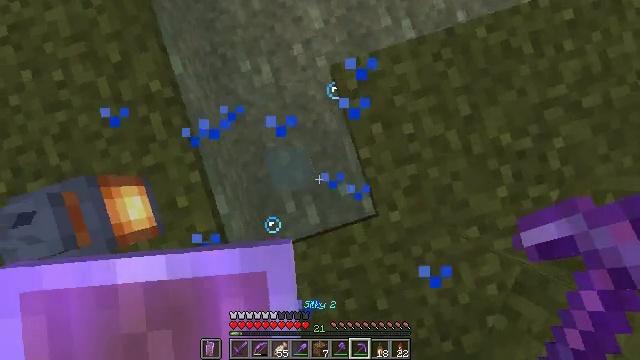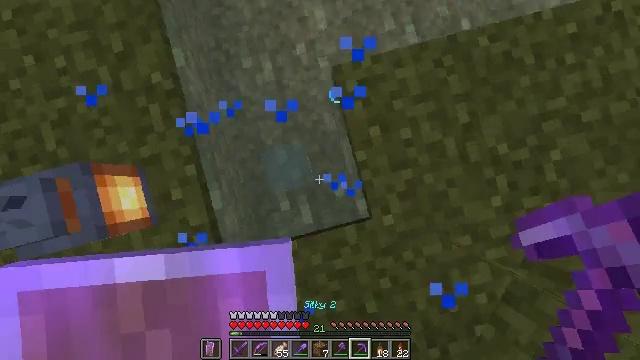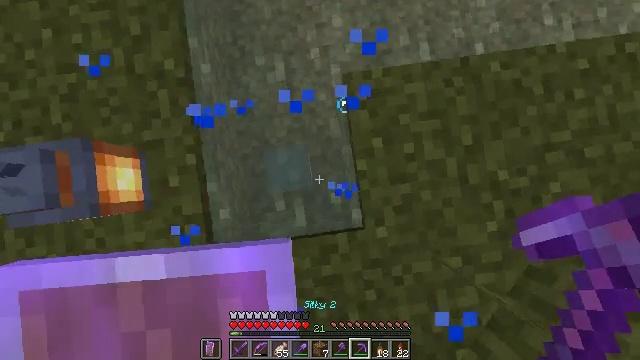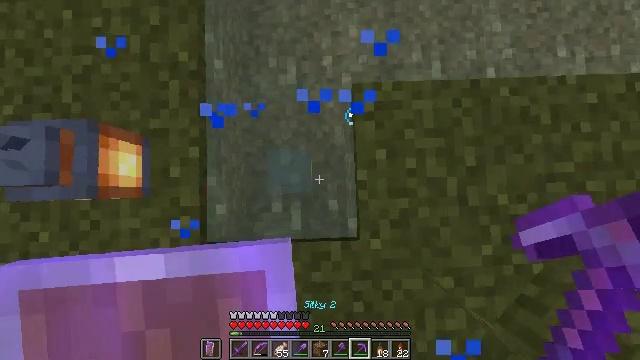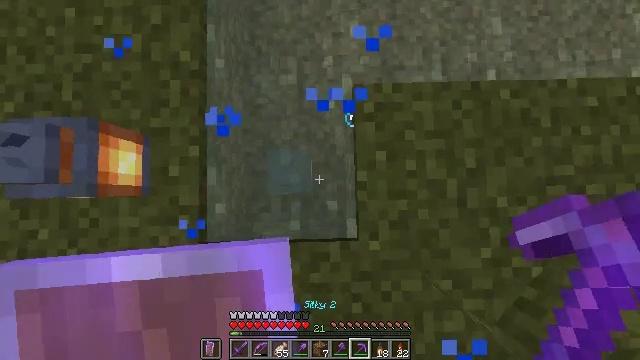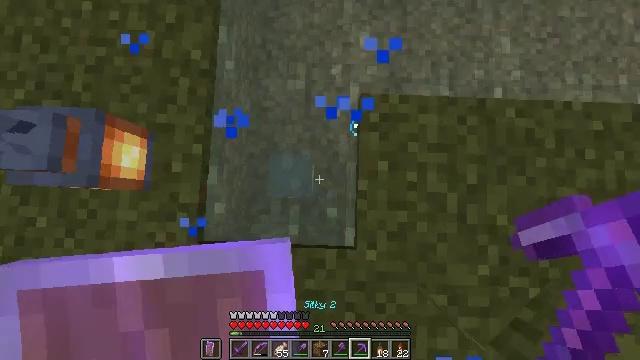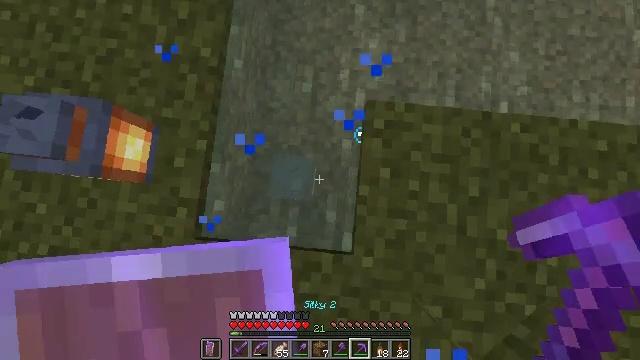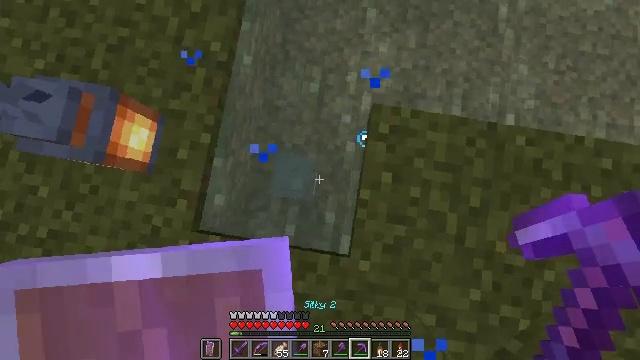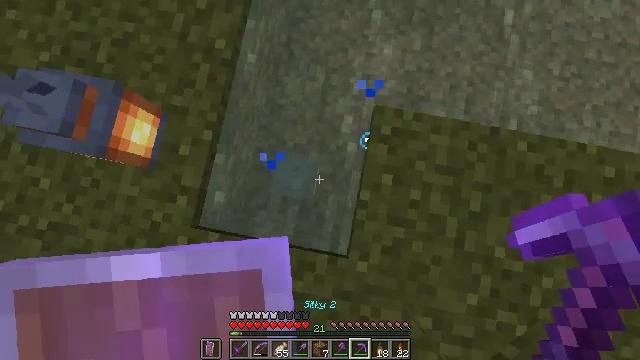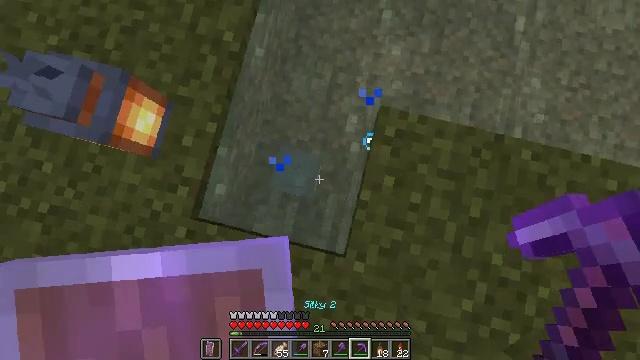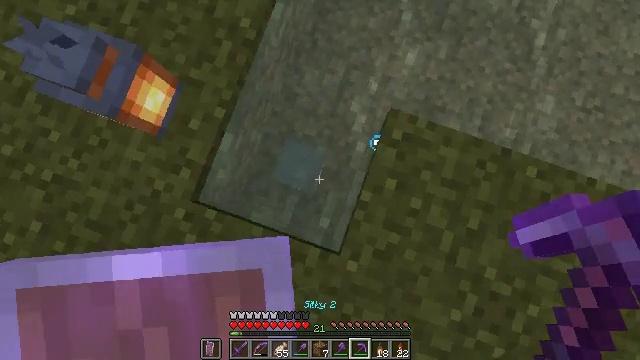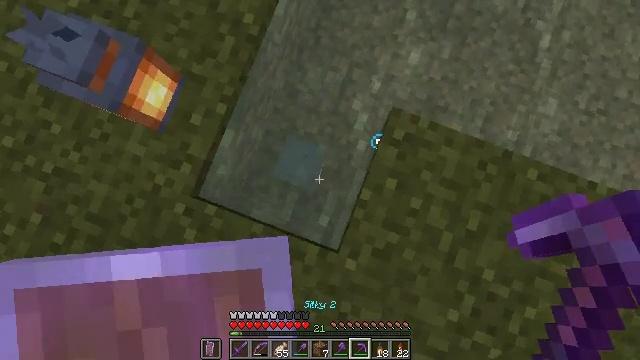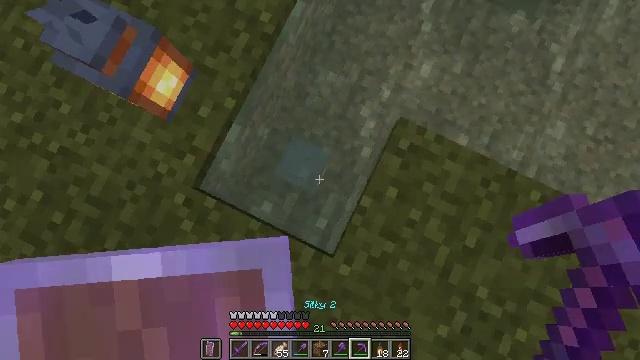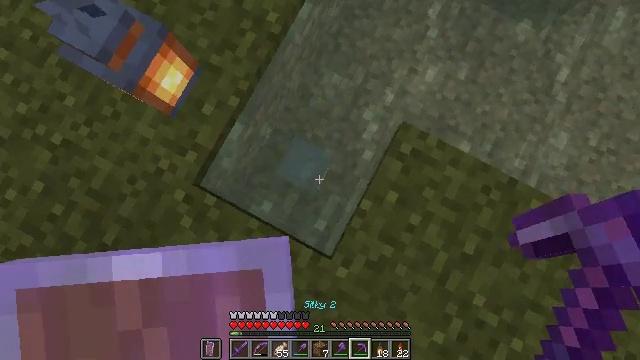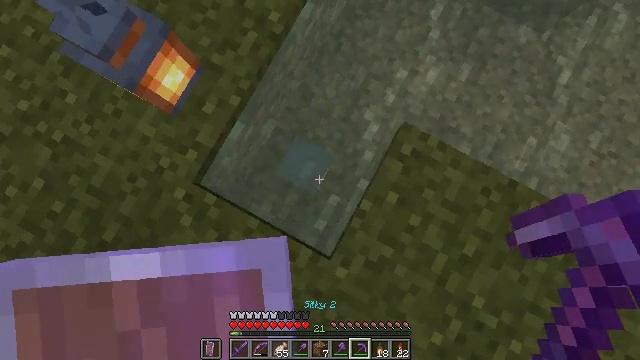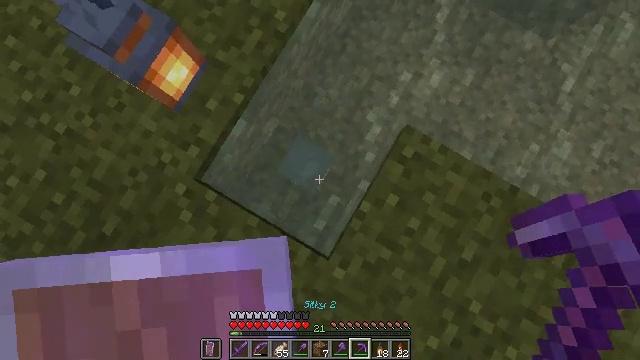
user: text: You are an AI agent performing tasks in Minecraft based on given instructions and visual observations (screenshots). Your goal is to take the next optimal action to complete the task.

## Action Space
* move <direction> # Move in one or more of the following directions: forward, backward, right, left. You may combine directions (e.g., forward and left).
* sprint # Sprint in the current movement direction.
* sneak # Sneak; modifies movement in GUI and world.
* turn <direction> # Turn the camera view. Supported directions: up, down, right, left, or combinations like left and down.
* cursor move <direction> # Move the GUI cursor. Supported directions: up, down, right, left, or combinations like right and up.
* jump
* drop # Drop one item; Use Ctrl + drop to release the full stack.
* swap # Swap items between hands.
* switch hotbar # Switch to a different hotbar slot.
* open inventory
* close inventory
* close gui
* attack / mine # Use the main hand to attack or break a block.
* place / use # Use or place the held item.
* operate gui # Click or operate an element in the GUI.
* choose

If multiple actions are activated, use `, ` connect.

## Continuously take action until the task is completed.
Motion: motion action
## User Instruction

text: Mine the lantern.
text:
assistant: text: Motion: turn left
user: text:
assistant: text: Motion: turn left and up
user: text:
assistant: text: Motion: turn left and up
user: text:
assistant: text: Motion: no_op
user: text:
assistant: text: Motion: turn left and up
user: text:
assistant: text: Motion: turn left
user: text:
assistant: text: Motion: turn left
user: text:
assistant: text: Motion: turn left
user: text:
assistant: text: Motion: turn left
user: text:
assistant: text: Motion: turn left
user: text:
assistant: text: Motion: turn left
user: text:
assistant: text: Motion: turn left
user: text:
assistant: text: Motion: turn left
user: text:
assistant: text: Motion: no_op
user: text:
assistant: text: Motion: turn left
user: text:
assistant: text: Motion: turn left
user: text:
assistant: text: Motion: turn left
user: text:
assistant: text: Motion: no_op
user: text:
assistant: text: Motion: attack / mine
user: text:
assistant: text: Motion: attack / mine
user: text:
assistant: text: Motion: attack / mine
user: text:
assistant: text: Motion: attack / mine
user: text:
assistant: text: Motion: attack / mine
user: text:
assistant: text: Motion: attack / mine
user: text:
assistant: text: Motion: attack / mine
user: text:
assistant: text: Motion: attack / mine